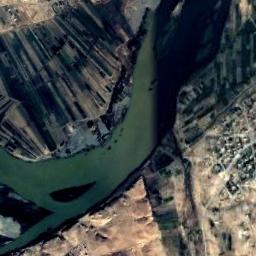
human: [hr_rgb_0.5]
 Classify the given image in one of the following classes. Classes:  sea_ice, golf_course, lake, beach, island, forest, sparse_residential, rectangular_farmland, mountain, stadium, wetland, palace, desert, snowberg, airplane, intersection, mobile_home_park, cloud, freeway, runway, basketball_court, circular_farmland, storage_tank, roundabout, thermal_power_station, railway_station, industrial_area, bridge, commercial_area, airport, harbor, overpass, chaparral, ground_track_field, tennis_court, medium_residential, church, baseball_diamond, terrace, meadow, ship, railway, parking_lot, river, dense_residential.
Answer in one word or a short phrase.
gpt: river